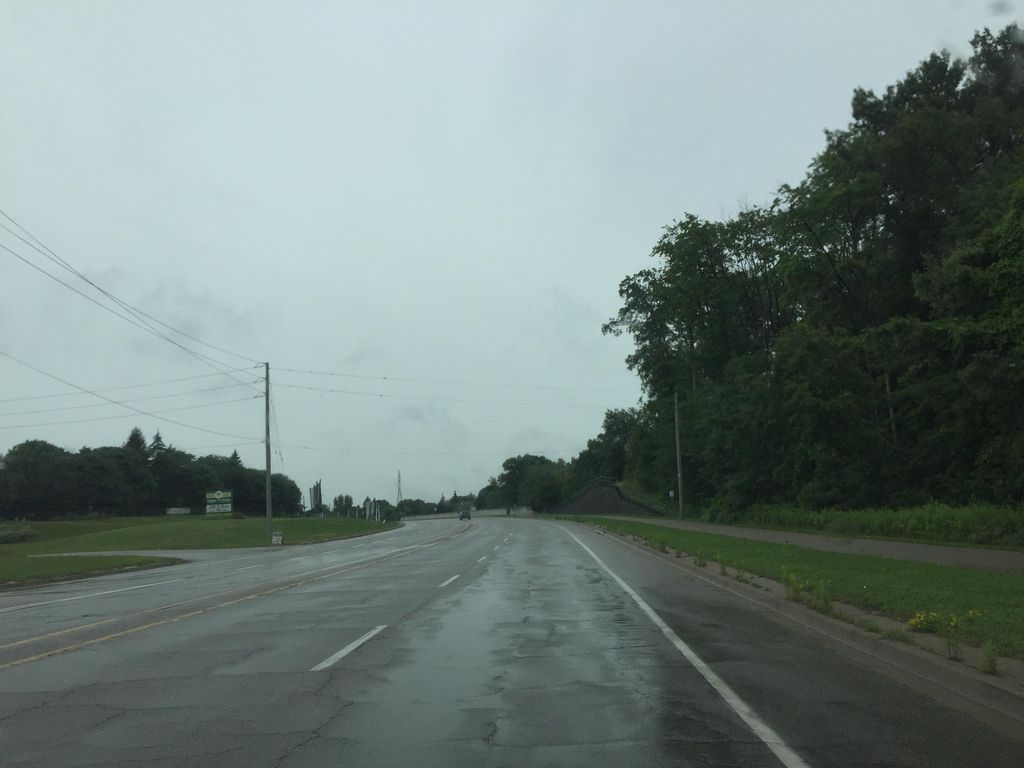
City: kitchener-waterloo